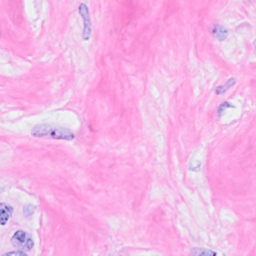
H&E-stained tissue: Breast